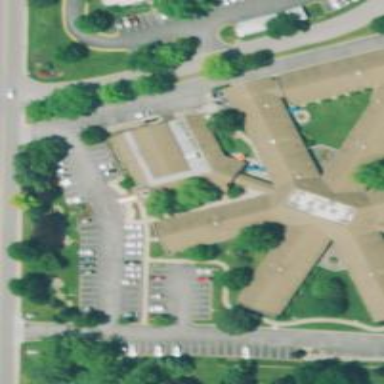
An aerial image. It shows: Parking space.